Question:
In the above t-sql table I would like very much for the Total row to appear at the bottom. I have been wracking my head against this and in all of my other Queries simply using ORDER BY Status works as Total is alphabetically much farther down the list than most of our row values.
This is not the case here and I just can't figure out how to change it
I'm pretty new to sql and I'be been having a lot of difficulty even determining how to phrase a google search. So far I've just gotten results pertaining to Order By
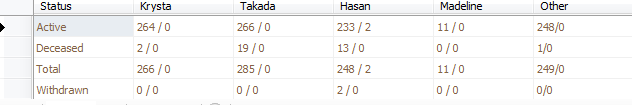
Answer: The results of a 'select' query, unless an order is explicitly specified via an 'order by' clause, can be returned in order. Moreover, the order in which they are returned is not even deterministic. Running the exact same query 3 times in succession might return the exact same result set in 3 different orderings.
So if you want a particular order to your table, you need to order it. An order by clause like
'''
select *
from myTable t
where ...
order by case Status when 'Total' then 1 else 0 end ,
Status
'''
would do you. The 'Total' row will float to the bottom, the other rows will be ordered in collating sequence. You can also order things arbitrarily with this technique:
'''
select *
from myTable t
where ...
order by case Status
when 'Deceased' then 1
when 'Total' then 2
when 'Active' then 3
when 'Withdrawn' then 4
else 5
end
'''
will list the row(s) with a status of 'Deceased' first, followed by the row(s) with a status of 'Total', then 'Active' and 'Withdrawn', and finally anything that didn't match up to an item in the list.